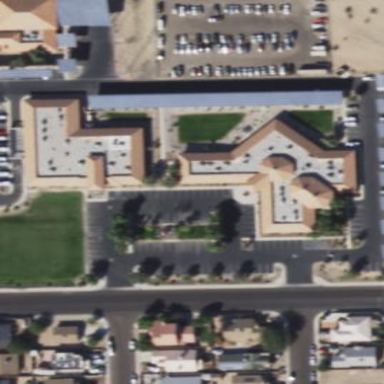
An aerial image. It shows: Public town hall building.